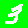
Digit: 3